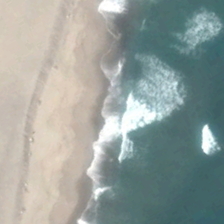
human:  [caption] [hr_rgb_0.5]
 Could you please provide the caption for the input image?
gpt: yellow beach is near a piece of green ocean with some white waves .

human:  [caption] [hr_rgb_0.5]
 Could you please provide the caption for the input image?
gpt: yellow beach is near a piece of green ocean with some white waves .

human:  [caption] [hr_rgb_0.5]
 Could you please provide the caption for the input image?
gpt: yellow beach is near a piece of green ocean with some white waves .

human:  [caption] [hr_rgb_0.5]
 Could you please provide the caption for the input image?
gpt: yellow beach is near a piece of green ocean with some white waves .

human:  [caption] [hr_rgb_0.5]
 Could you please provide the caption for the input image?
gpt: yellow beach is near a piece of green ocean with some white waves .